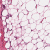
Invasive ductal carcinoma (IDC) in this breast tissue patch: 1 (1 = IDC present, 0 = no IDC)